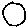
Label: moon